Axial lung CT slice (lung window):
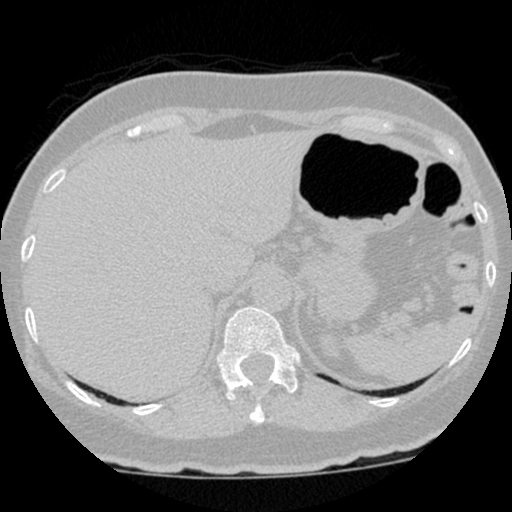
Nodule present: no